Aerial crown-view tile of a tropical tree (Barro Colorado Island, Panama), acquired 20250818:
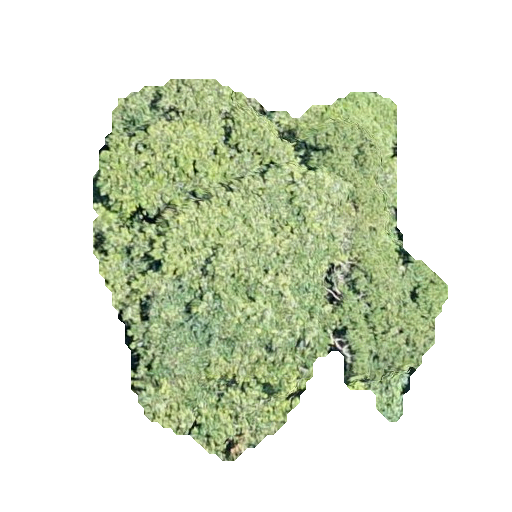
Species: Luehea seemannii
GBIF accepted scientific name: Luehea seemannii
Crown area: 136.759 m²